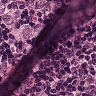
Metastatic tissue present: yes